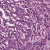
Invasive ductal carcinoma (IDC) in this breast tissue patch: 1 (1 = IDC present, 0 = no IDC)